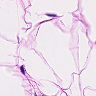
Metastatic tissue present: no